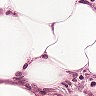
Metastatic tissue present: no